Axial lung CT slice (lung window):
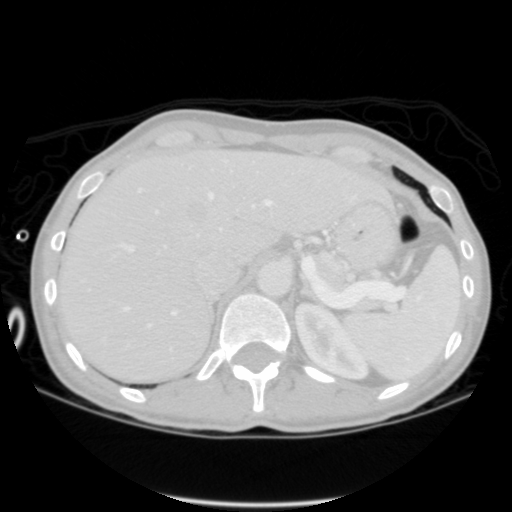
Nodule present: no